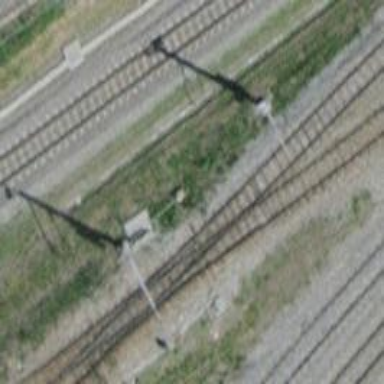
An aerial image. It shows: Narrow-gauge railway in service yard. The railway is electrified with contact line.